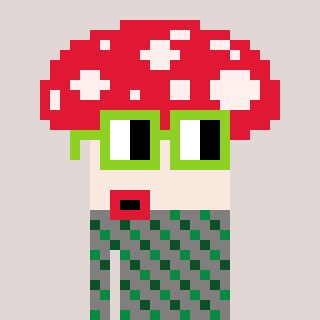
a pixel art character with square light green glasses, a mushroom-shaped head and a bluegrey-colored body on a warm background